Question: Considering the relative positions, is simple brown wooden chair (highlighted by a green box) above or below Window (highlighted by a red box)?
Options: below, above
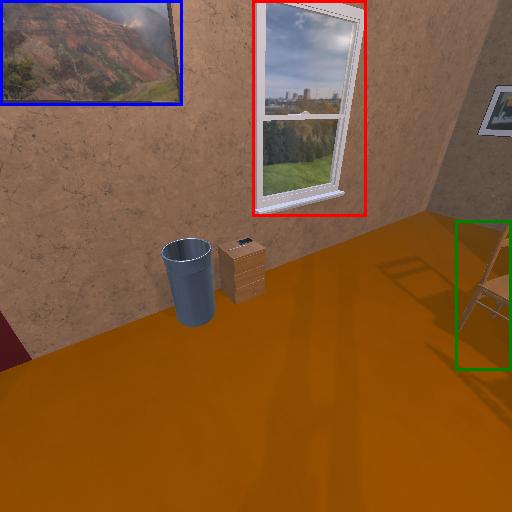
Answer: below